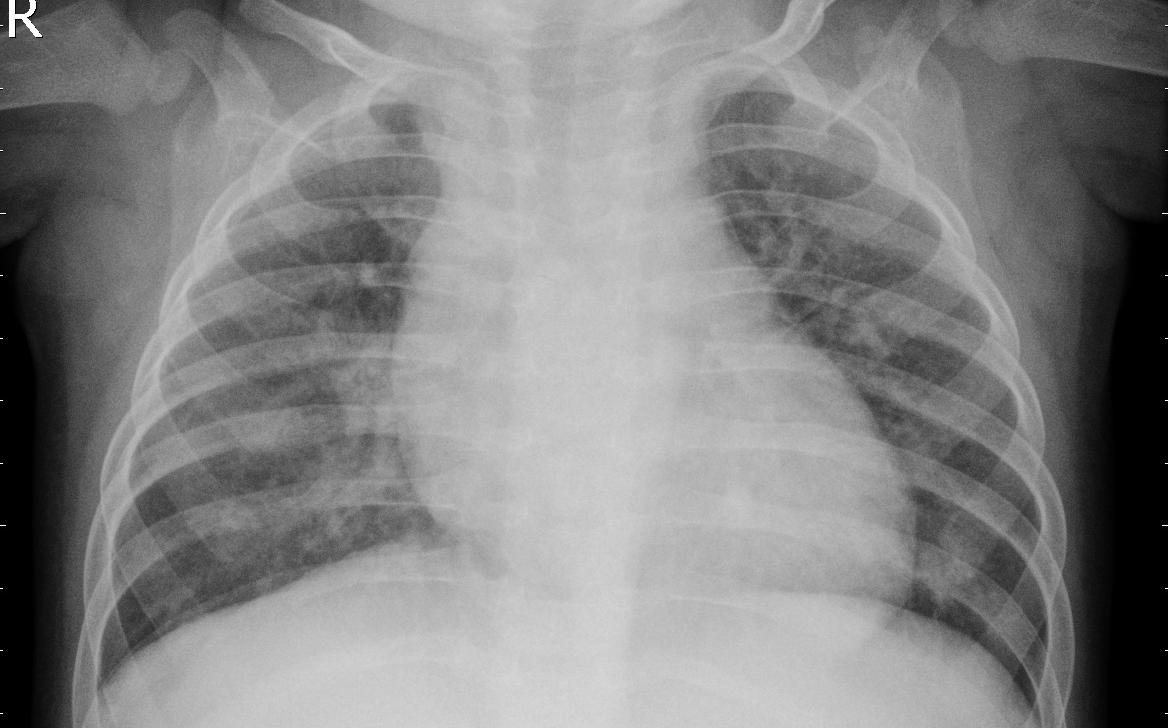
Diagnosis: PNEUMONIA